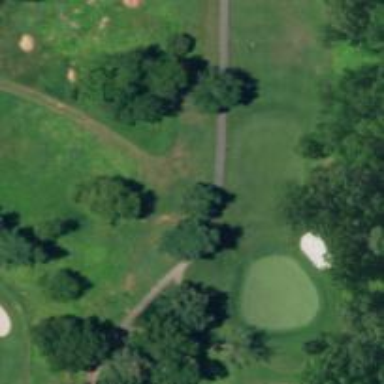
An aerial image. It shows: Path used for both walking and golf.